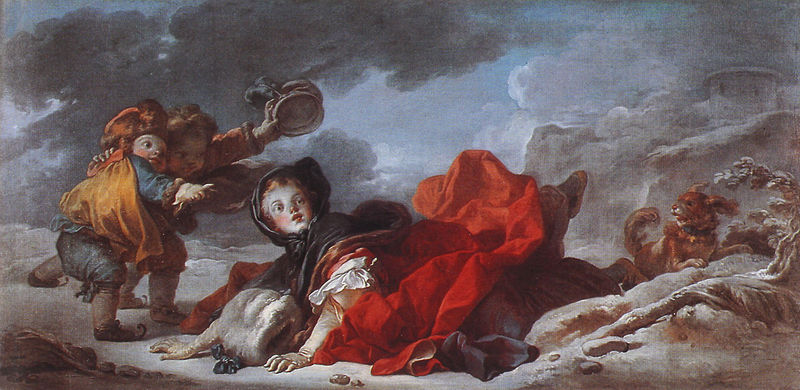
Titel: Der Winter
Künstler: Jean - Honoré Fragonard
Institution: Los Angeles, Los Angeles County Museum of Art
Schlagwörter: baum, berg, blau, dunkel, gewitter, hand, himmel, weiß, wolken, gelb, mädchen, sand, bewegung, frau, grau, hut, kleid, orange, schwarz, blick, eis, haus, hund, hunde, rot, schnee, tier, weg, wolke, rock, jung, mütze, stein, steine, öl, wind, boden, gold, haare, kind, pflanze, kinder, hündchen, liegen, düster, schuhe, jungen, berge, klein, angst, sturm, unwetter, blue, hat, oil, red, dress, gray, grey, painting, yellow, kopftuch, oil painting, robe, junge, liegend, zeigen, fallen, haustier, muff, sad, angels, clouds, rocks, sky, sturz, girl, mountain, boy, balu, fur, dog, myth, story, gestürzt, fall, gefallen, hingefallen, storm, children, kapuze, cloak, art, ground, shoes, finger, paint, lamb, kids, gloves, pointing, dramatic, fox, scared, russia, boys, point, moscow, babies, fear, red dress, hood, prone, caps, acrylic, russian art, fell, had, dark clouds, protect, puppy, twins, red cape, stormclouds, rotkapchen, orand, two boys, red gown, redridinghood, stumble